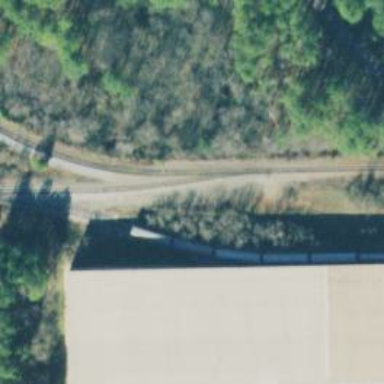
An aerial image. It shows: Railway spur service.